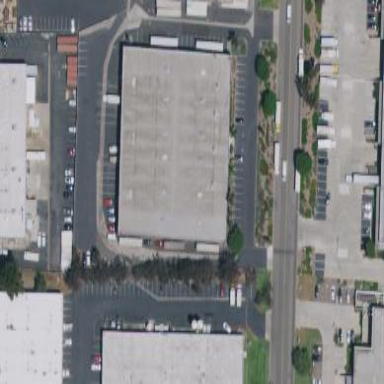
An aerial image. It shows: Industrial building.